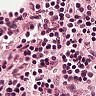
Metastatic tissue present: no